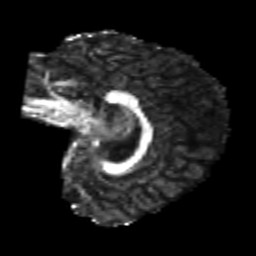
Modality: FA
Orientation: sagittal
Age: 26
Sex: female
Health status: healthy
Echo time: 0.074 s